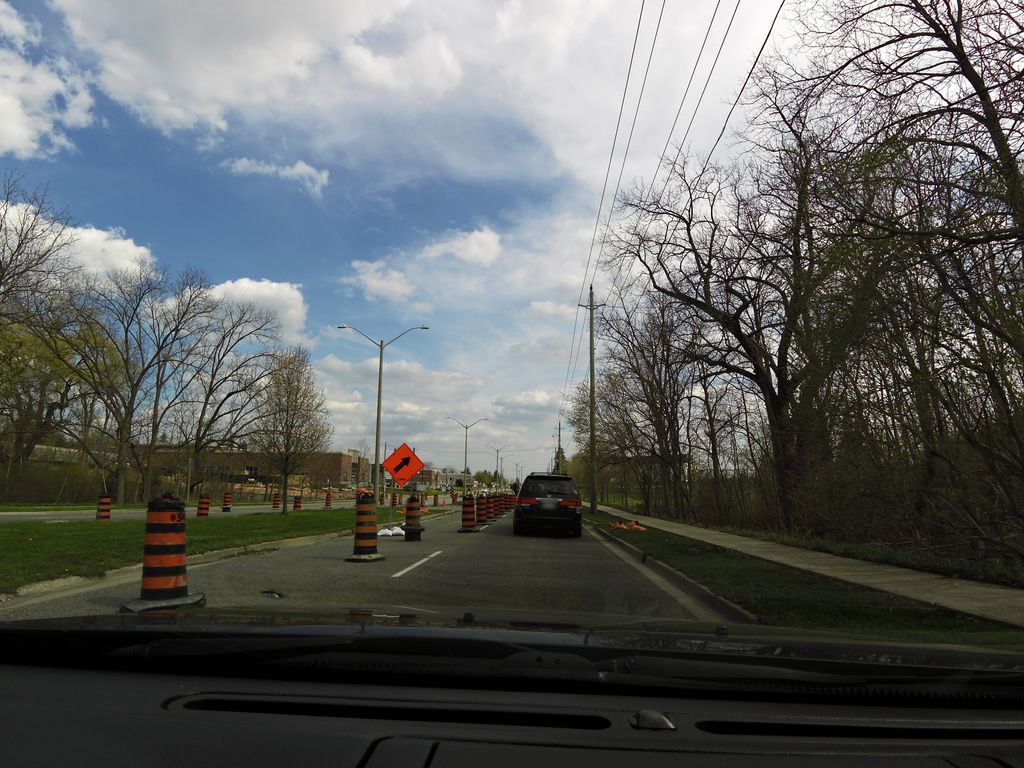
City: kitchener-waterloo